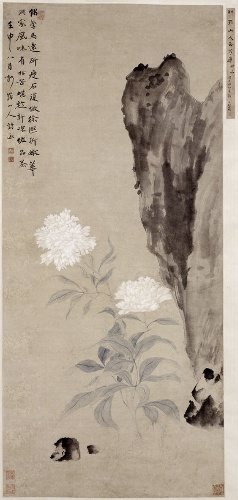
Title: 清   華喦 白芍藥圖   軸|White Peony and Rocks
Artist: Hua Yan
Artist bio: Chinese, 1682–1756
Date: dated 1752
Object type: Hanging scroll
Classification: Paintings
Medium: Hanging scroll; ink and color on paper
Culture: China
Period: Qing dynasty (1644–1911)
Dimensions: Image: 50 1/4 x 22 1/2 in. (127.6 x 57.2 cm)
Overall with mounting: 115 × 30 3/8 in. (292.1 × 77.2 cm)
Overall with knobs: 115 × 34 3/4 in. (292.1 × 88.3 cm)
Department: Asian Art
Credit line: John Stewart Kennedy Fund, 1913
Accession year: 1913
Repository: Metropolitan Museum of Art, New York, NY
Tags: Peonies